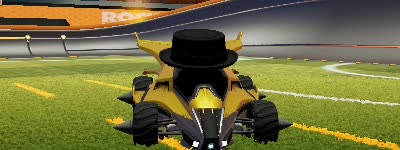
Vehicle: aftershock